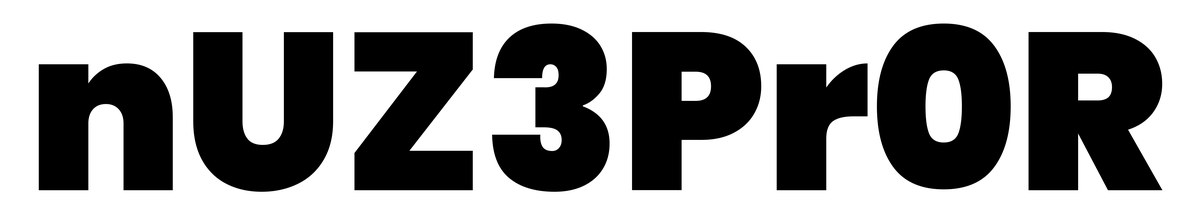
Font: Poppins-Black